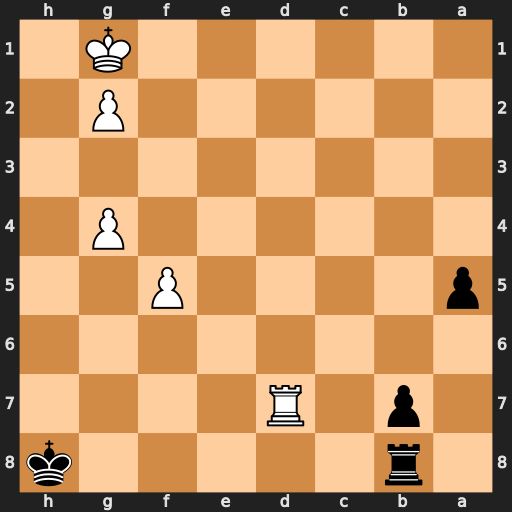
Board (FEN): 1r5k/1p1R4/8/p4P2/6P1/8/6P1/6K1
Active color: b
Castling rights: -
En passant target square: -
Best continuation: a4 Kf2 a3 f6 Ra8